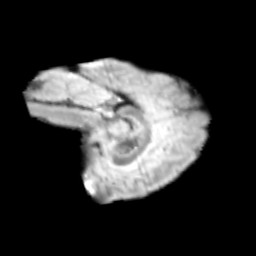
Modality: T2w
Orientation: sagittal
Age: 11
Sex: male
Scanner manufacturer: siemens
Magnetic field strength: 3 T
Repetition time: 3.8 s
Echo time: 0.07 s